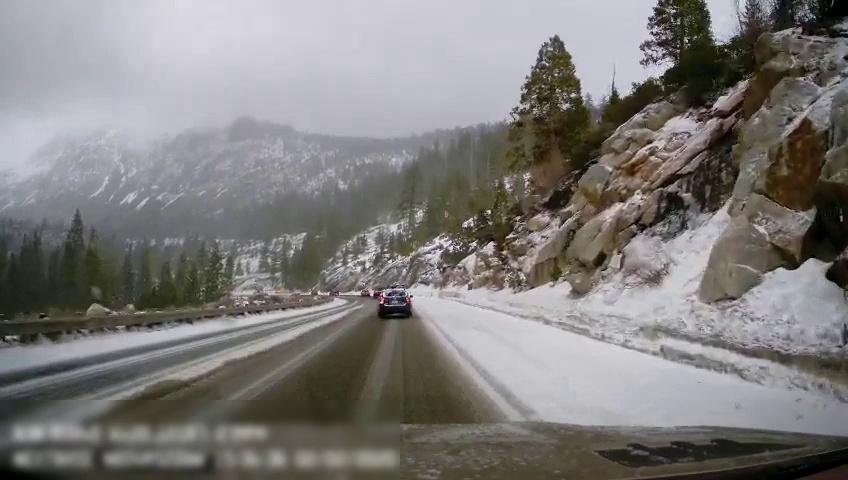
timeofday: Day
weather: Snowy
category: Drivable Space
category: Vehicles | Truck
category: Vehicles | Car